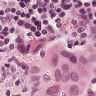
Metastatic tissue present: yes